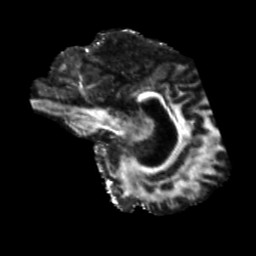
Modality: FA
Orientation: sagittal
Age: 40
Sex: male
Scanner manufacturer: siemens
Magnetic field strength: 3 T
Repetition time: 5.25 s
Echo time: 0.08 s